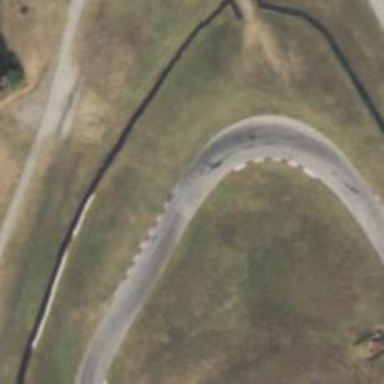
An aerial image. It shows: Asphalt raceway.